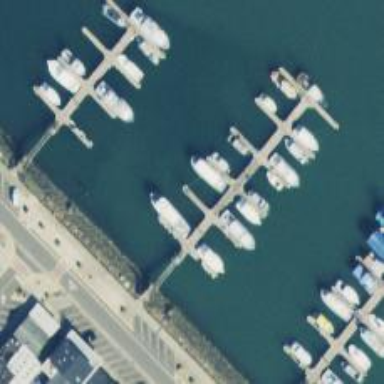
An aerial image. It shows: Pier with mooring facilities.